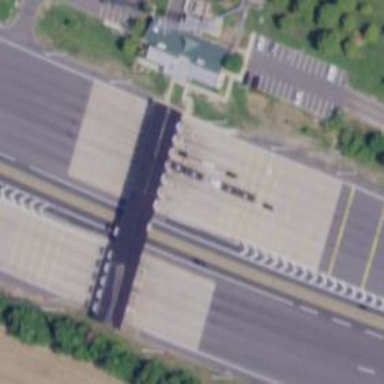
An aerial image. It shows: Toll gantry on the road.